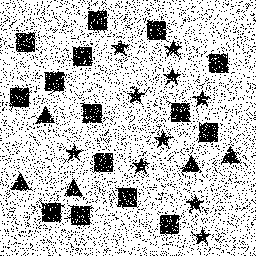
Squares: 15
Triangles: 5
Stars: 10
Total shapes: 30